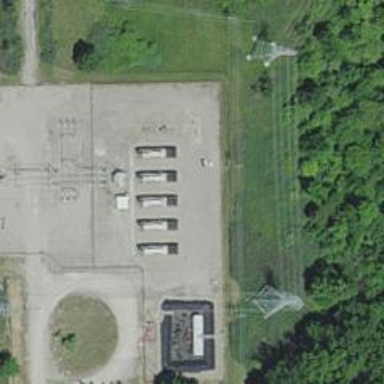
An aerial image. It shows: Generator is pictured.